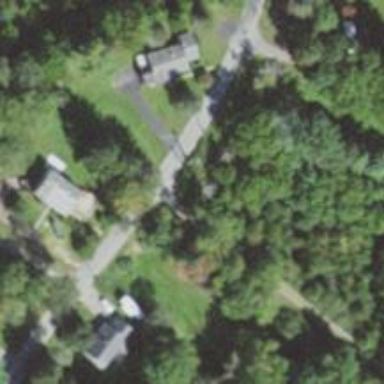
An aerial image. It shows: Residential driveway serving as service road.